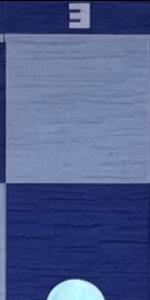
Label: Empty